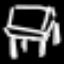
Label: chair